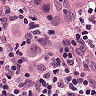
Metastatic tissue present: yes